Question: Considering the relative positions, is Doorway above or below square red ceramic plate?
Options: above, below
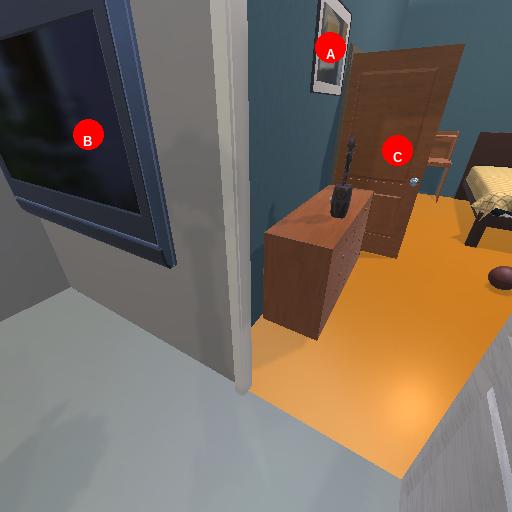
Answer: above